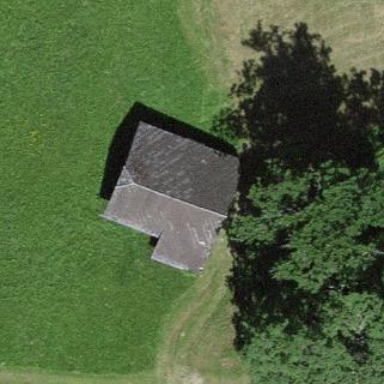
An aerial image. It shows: Barn.